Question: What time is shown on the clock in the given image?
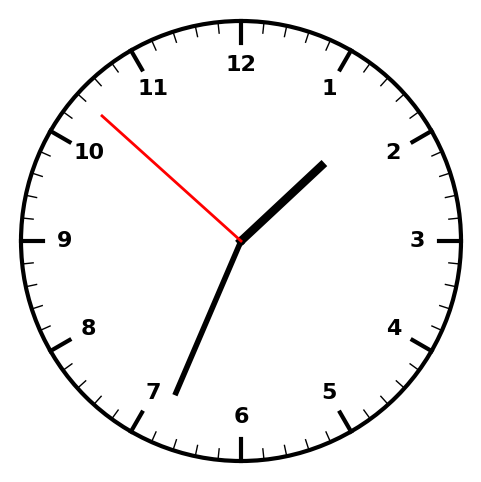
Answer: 01:33:52